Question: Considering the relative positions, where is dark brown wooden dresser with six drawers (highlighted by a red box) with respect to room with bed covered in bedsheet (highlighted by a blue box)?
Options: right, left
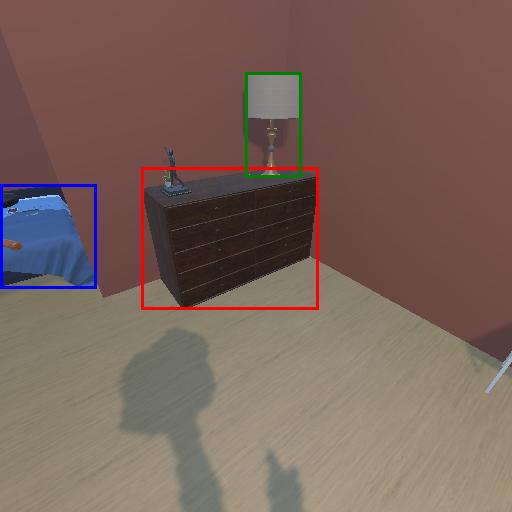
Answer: right